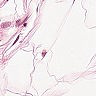
Metastatic tissue present: no